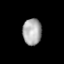
Tissue: lung
Cell type: Epithelial cells
Senescence score: 0.2092
Nuclear area (px): 483
Mean DAPI intensity: 171.081